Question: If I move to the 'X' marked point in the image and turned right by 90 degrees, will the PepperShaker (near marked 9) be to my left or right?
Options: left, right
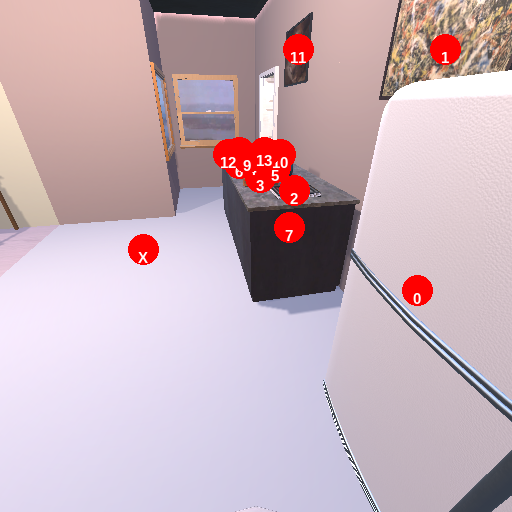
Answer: left